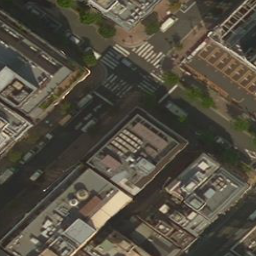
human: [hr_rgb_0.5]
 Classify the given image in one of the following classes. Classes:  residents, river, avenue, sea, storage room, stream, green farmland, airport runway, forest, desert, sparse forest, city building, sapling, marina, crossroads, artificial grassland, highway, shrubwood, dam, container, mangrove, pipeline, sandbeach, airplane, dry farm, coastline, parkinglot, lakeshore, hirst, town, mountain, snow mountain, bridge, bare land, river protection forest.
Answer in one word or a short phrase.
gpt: city building